Question: I'm creating a desktop application with VB.NET (Windows Forms), and using SQL Server 2008 Express for its database.
I want to create a client-server application, it means I just need 1 database on the server.
I have a computer and a laptop. I set my laptop's IP to '192.168.1.1' and my computer's IP to '192.168.1.2'.
Now I place the database on my computer, the database name is 'db_transportasi'.
Problem is, how to connect my computer's database from my laptop?
I'm using this string below for my connection :
'''
Data Source=ARVID-THEODORUS\SQLEXPRESS;Initial Catalog=DB_TRANSPORTASI;Integrated Security=True
'''
I already setup my SQL Configuration Manager, enabled the TCP/IP, switch to the 'IP Addresses' tab and set the IPAII Port Properties to 2301
I turned off my firewall so I don't have to set any exception.
Here is the SQL Server SS :

1. How to connect to my computer's database from my laptop?
2. Could you show me the example for my laptop VB.NET Connection String?
Thanks before.
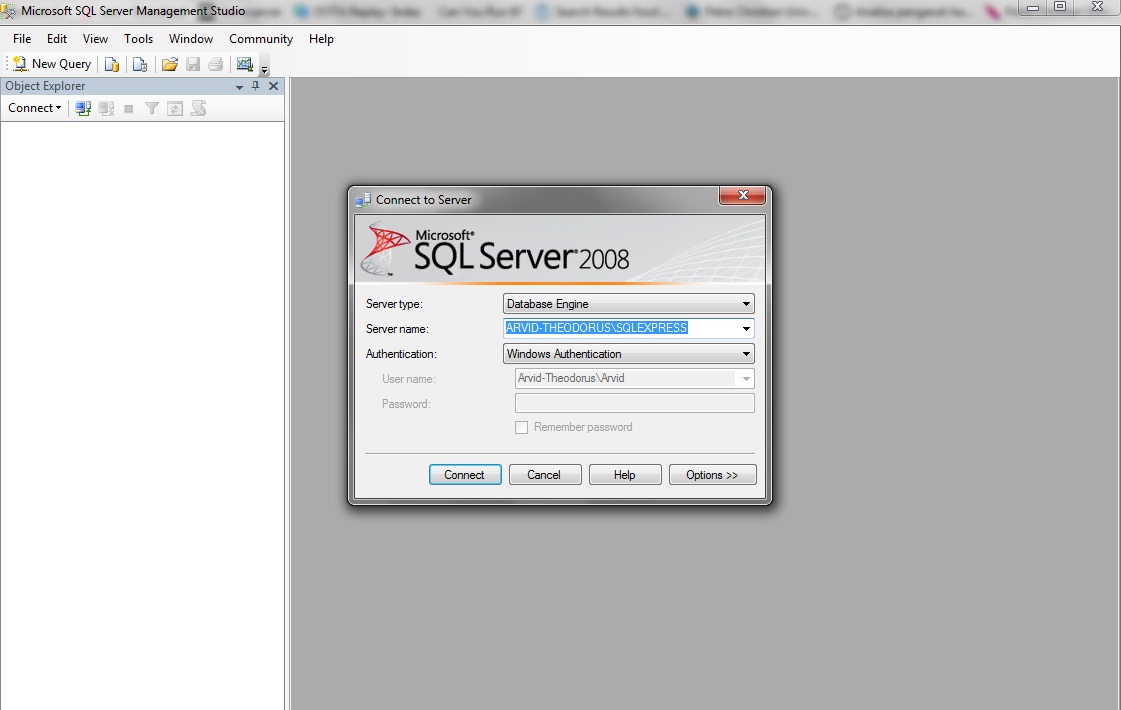
Answer: try this link:
<URL>
connection string:
'''
"Network Library=DBMSSOCN; Data Source=xxx.xxx.xxx.xxx,1433;" & _
"Initial Catalog=mySQLServerDBName; User ID=myUsername;" & _
"Password=myPassword"
'''